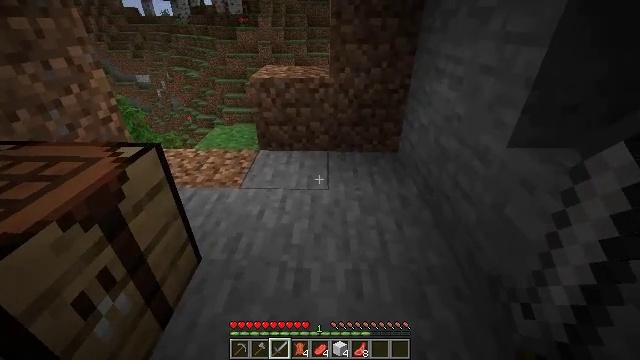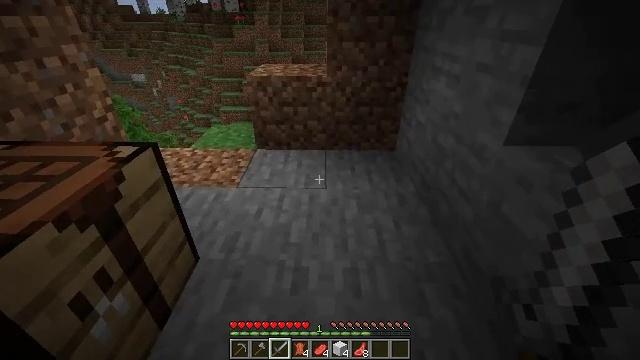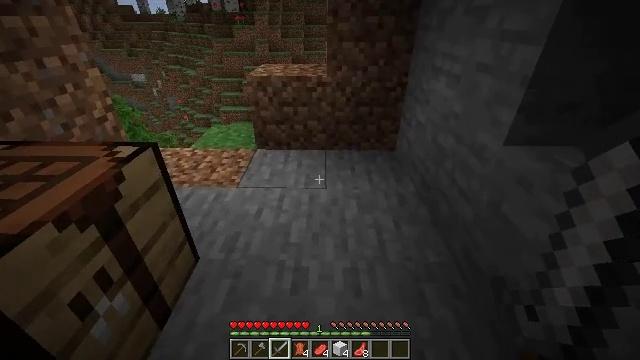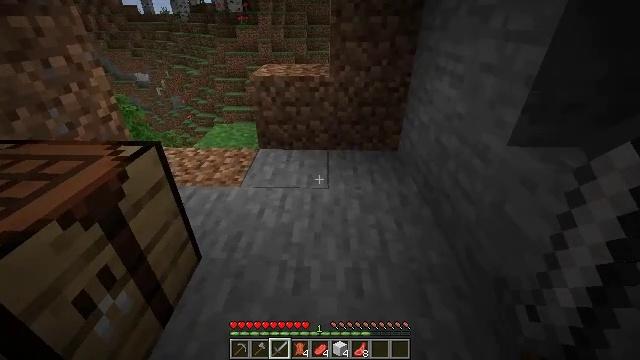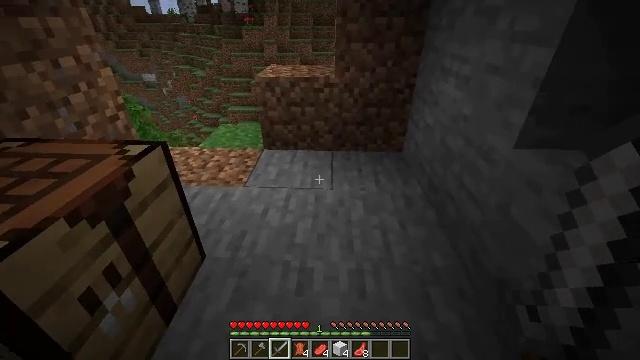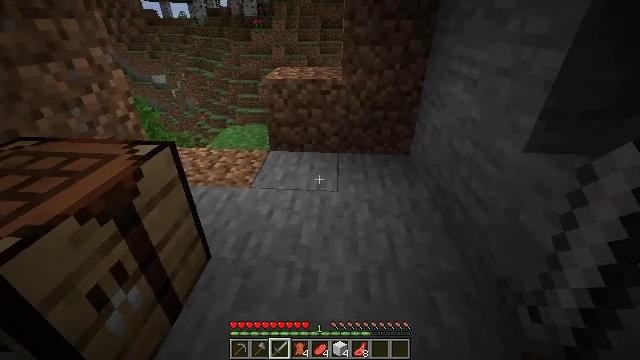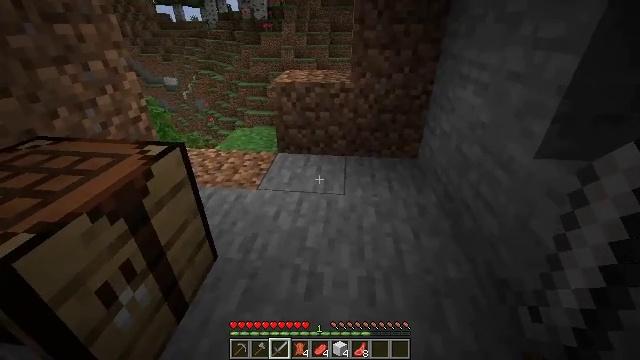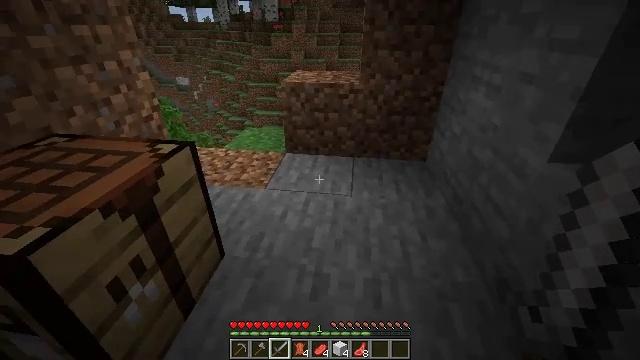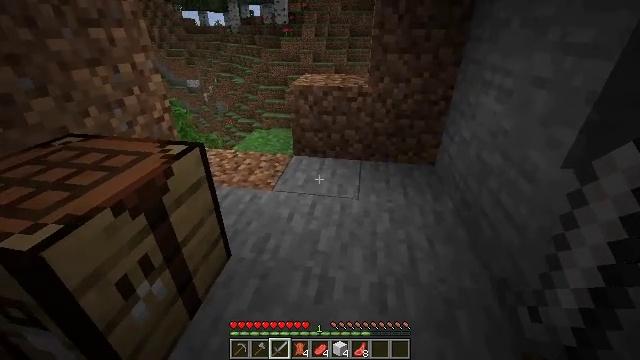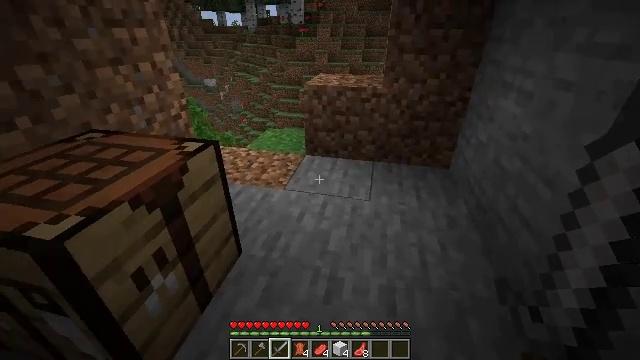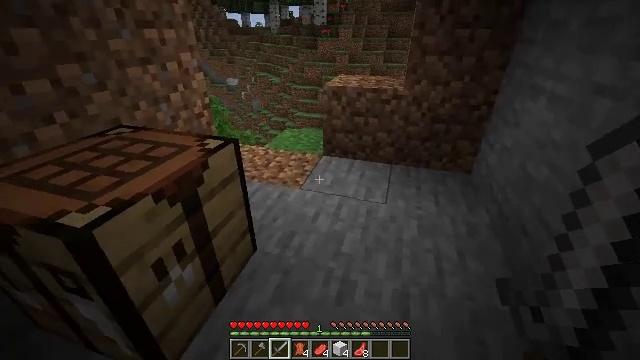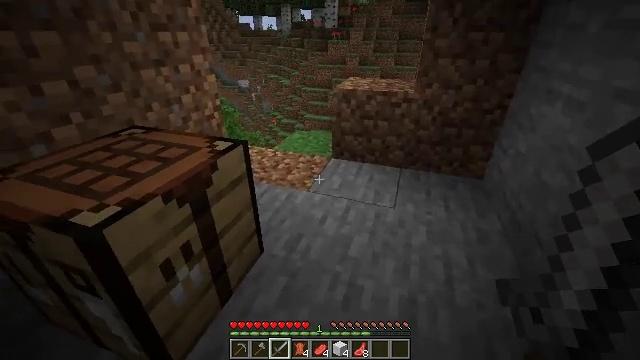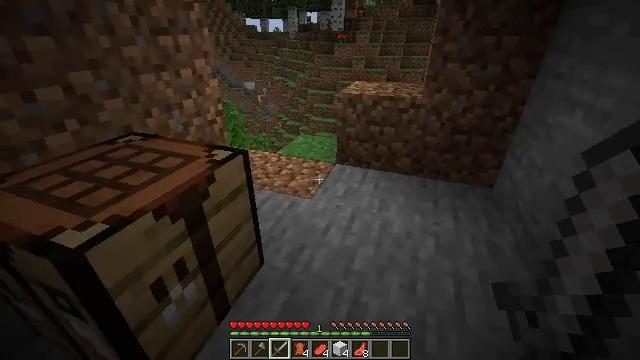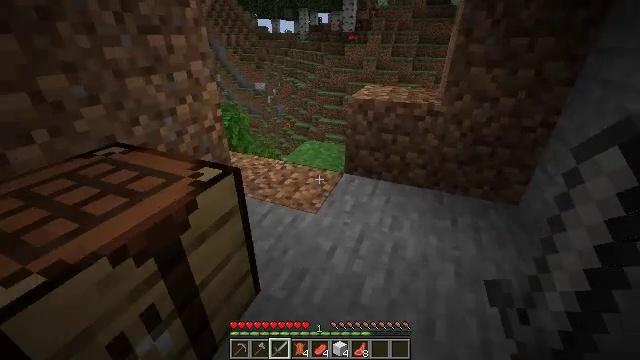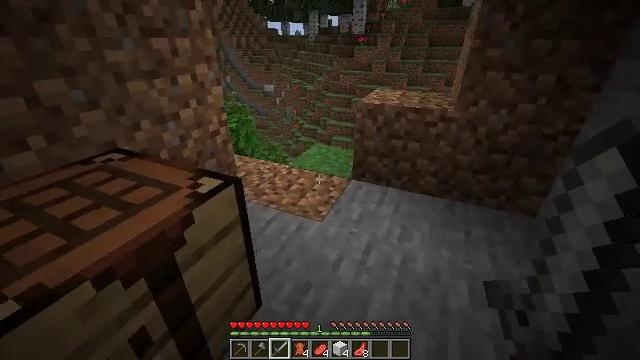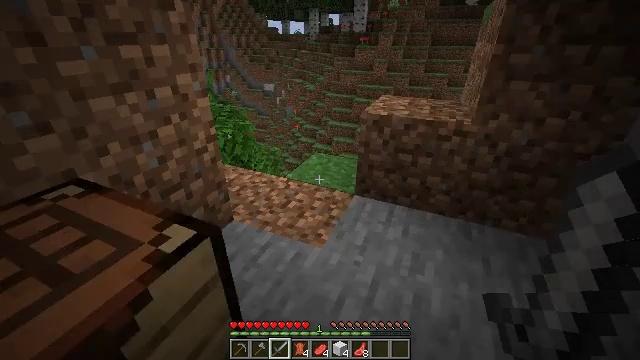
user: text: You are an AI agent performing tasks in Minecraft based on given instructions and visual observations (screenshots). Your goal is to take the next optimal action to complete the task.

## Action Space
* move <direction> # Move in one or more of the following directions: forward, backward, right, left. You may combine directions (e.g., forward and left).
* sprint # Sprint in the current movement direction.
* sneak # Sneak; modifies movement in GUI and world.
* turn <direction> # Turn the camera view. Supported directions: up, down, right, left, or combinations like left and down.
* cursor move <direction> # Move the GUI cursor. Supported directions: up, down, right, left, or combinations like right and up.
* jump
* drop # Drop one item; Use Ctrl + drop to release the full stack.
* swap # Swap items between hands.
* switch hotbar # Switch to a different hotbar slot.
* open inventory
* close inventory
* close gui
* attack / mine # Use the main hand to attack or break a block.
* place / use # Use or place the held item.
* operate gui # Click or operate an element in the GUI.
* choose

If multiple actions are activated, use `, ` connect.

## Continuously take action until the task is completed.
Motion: motion action
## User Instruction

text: Interact with the crafting table to obtain leather boots.
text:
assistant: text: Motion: no_op
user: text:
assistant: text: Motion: no_op
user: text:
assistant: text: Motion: no_op
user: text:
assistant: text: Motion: turn left
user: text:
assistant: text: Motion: turn left
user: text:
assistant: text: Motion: turn left
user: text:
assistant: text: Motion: turn left
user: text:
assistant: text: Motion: turn left
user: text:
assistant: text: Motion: turn left
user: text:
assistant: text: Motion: turn left
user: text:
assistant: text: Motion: move forward, turn left
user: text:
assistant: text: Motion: move forward, turn left
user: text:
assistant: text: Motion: move forward, turn left
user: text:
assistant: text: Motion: move forward, turn left
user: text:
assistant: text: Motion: move forward
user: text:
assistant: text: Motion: no_op
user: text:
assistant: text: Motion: no_op
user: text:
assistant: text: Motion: no_op
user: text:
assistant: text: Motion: no_op
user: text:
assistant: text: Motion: no_op
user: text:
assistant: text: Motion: no_op
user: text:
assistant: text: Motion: no_op
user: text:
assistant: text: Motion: no_op
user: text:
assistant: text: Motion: no_op
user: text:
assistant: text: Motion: turn left and down
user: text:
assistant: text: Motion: turn left and down
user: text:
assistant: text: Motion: turn left and down
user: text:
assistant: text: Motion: turn left and down
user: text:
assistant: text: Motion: turn left
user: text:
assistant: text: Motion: turn left and up